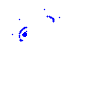
Particle: pion